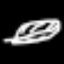
Label: leaf